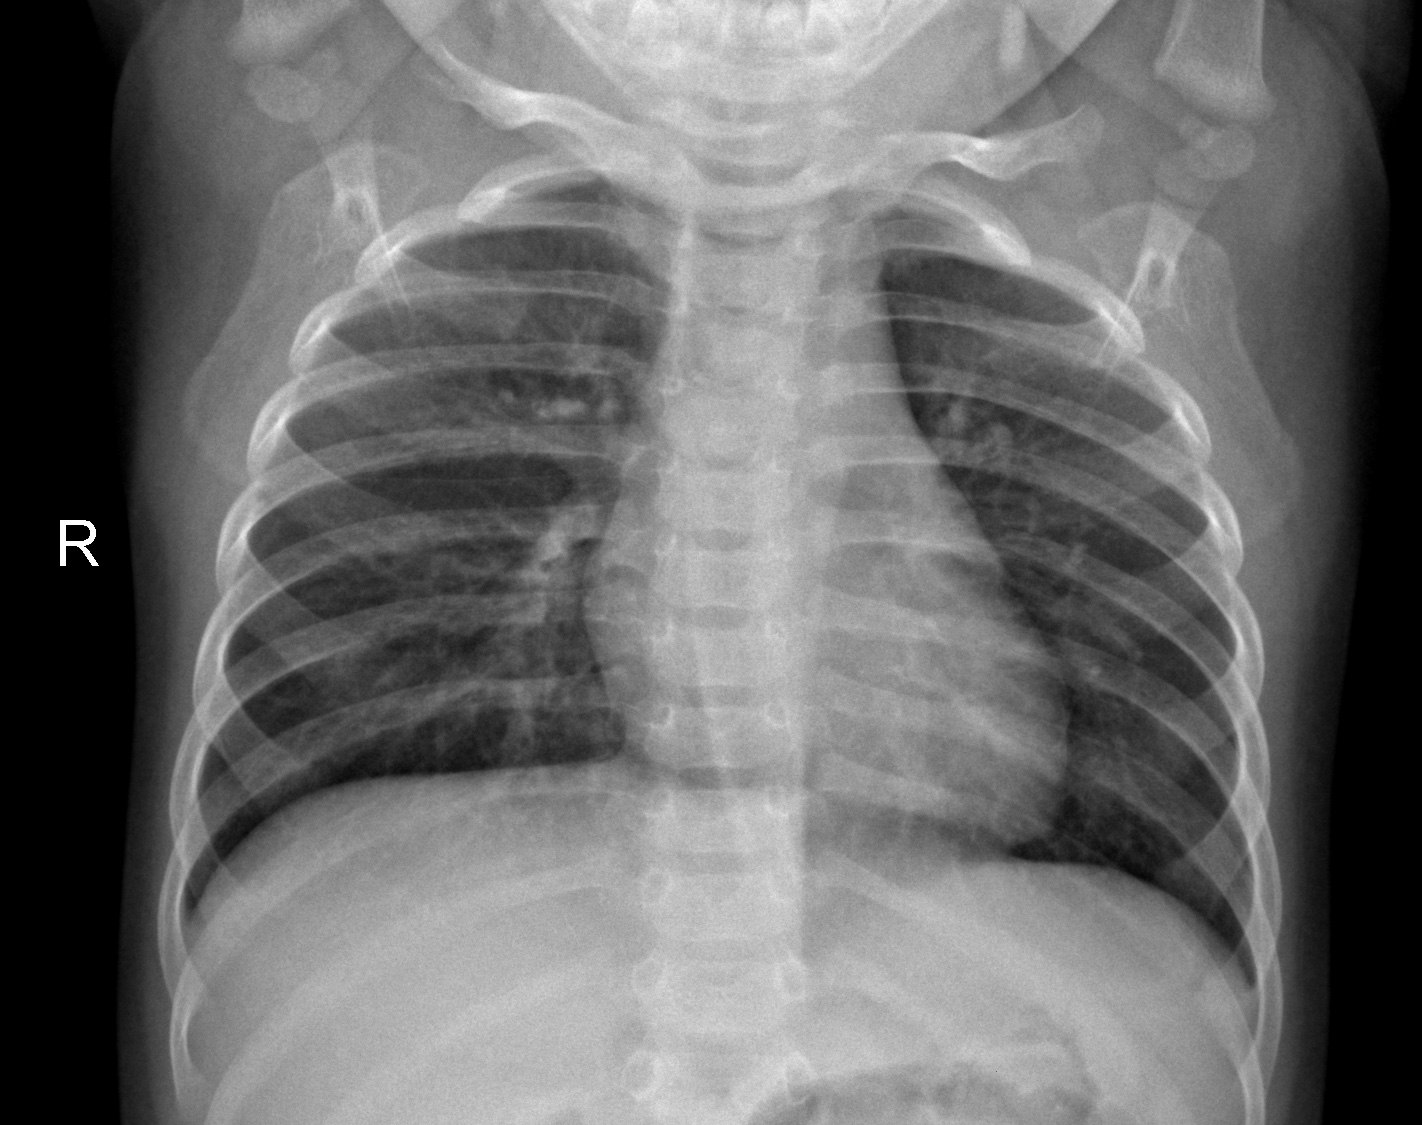
Diagnosis: NORMAL